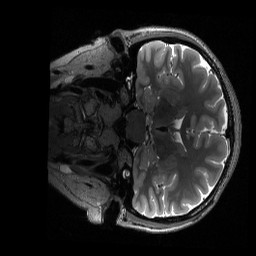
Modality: T2w
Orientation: coronal
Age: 30
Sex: female
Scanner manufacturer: siemens
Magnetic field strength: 3 T
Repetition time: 3.2 s
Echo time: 0.563 s